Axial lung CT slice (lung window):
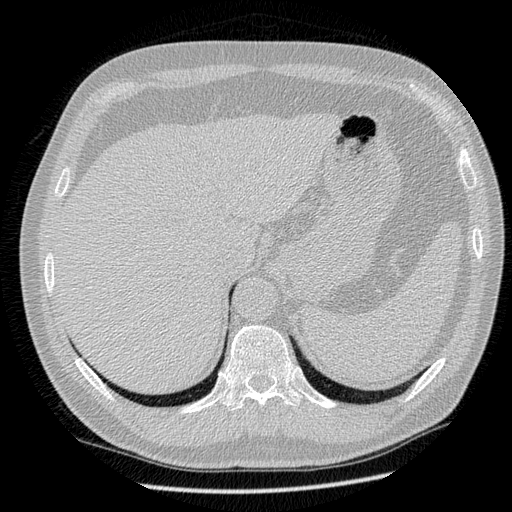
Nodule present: no